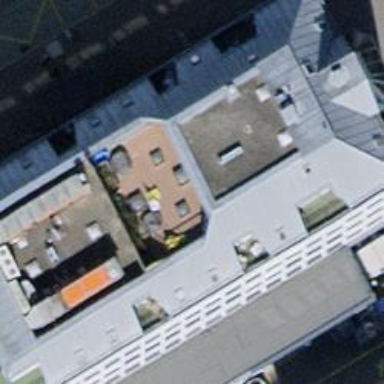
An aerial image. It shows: Police building.